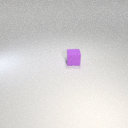
small purple rubber cube